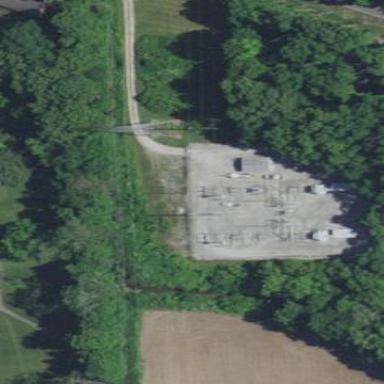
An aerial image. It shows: Power substation surrounded by fence.